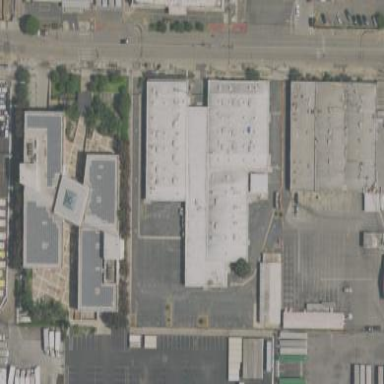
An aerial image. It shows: Industrial building.